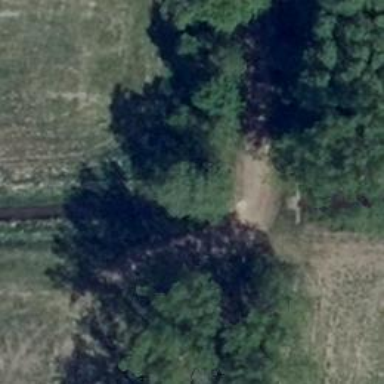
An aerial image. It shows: Hunting stand.